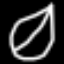
Label: leaf